Current action and preconditions to check: trajectory_clear

Your task: For each precondition in the list above, predict whether it will hold at this action.

Consider the current scene as observed from the mobile robot's camera, and analyze the predicted future states of all dynamic agents (e.g., people, animals, vehicles, or any moving entities) within the NEXT SECOND.

IMPORTANT: Only answer "very likely" if you are absolutely certain—based on strong, clear evidence—that a dynamic agent will violate the precondition in the predicted future state. Do NOT answer "very likely" for unlikely, ambiguous, or low-probability risks.

Ask yourself for each precondition: Is there a high probability, with clear and convincing evidence, that the predicted future states of any dynamic agent will interfere with the predicted future state of the currently executing action within the NEXT SECOND, causing that precondition to fail?

Assess the risk level based on these predictions. Use "likely" or "very likely" if motions create a clear risk of interference.

Use "neutral" or "improbable" if agents are nearby but their predicted paths are clearly diverging or non-conflicting.

Failure Risk Categories: "very improbable", "improbable", "neutral", "likely", "very likely"

Answer Format: Output ONLY the probability_of_failure value from these categories: "very improbable", "improbable", "neutral", "likely", "very likely"

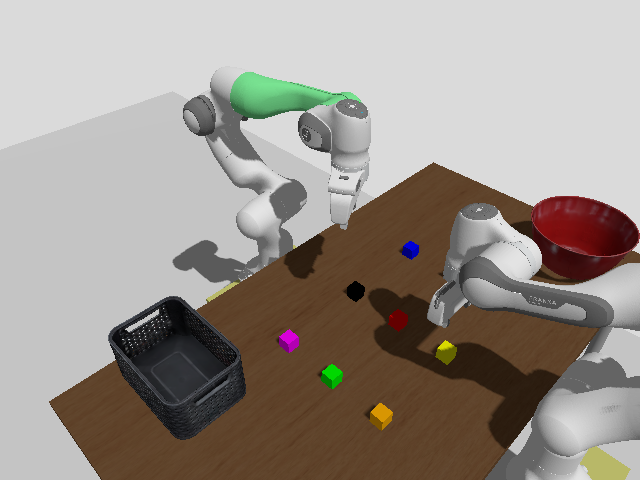

Answer: very improbable